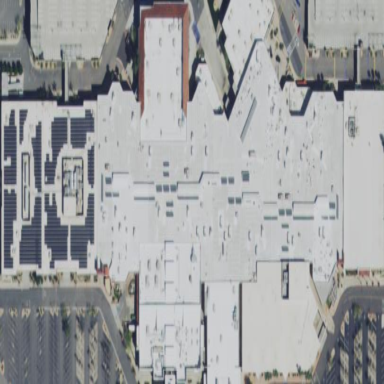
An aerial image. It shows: Mall building.